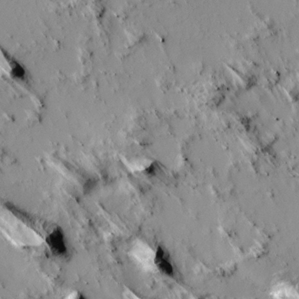
Label: non_frost